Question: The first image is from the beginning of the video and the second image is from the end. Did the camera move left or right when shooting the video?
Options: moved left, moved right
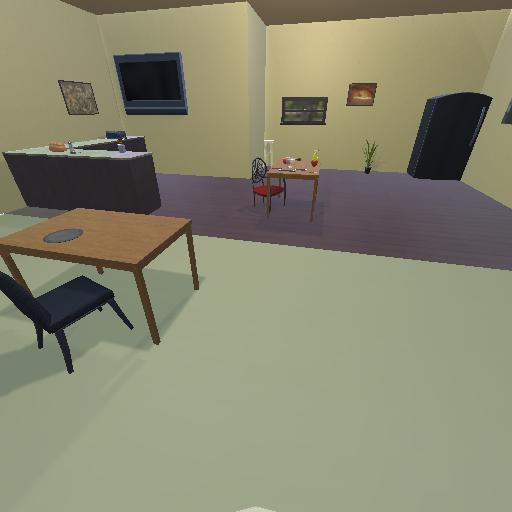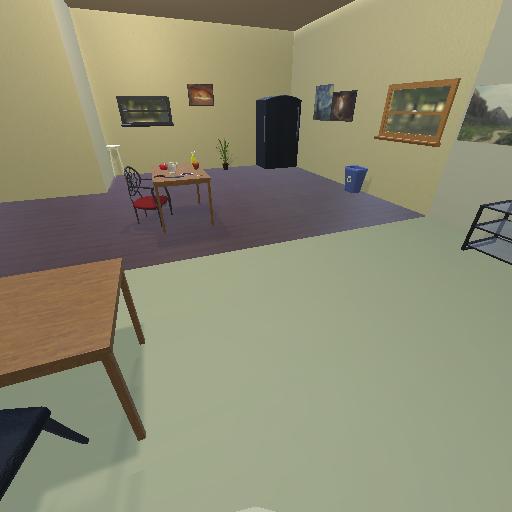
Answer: moved left